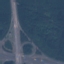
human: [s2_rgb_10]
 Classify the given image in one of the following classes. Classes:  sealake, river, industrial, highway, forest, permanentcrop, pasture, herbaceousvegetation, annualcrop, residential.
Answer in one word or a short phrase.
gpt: Highway